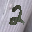
Label: 2